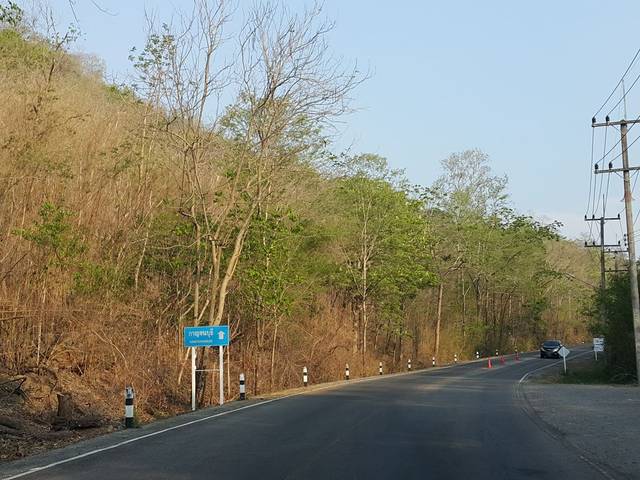
Region: Thailand
Coordinates: 14.403, 99.14